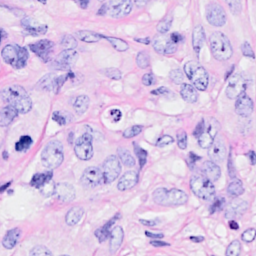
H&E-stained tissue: Breast